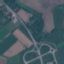
Land use / land cover: Highway